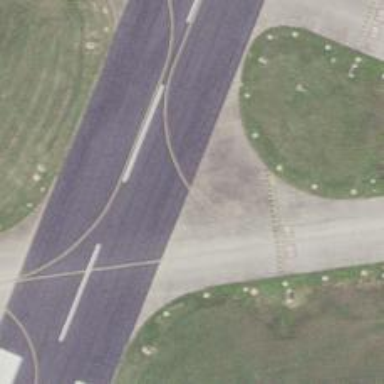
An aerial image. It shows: View of taxiway at the airport.